Question: It's quite a straight-forward query.
If I run the queries separately it is not that slow but when I combine them its very slow.
I'm not sure how to optimise it. I'm basically only wanting to show multiple refunds. So where 'faultid' exists more than once.
'''
SELECT
r.*
FROM
faultrefunds_v2 r
WHERE
r.id IN (SELECT r1.id
FROM faultrefunds_v2 r1
GROUP BY faultid
HAVING count(r1.faultid) > 1);
'''
The results from explain are have been attached as an image

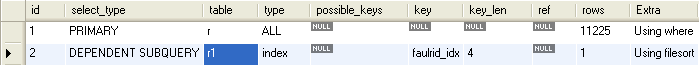
Answer: I guess, this qualifies rather as a re-writing than as an optimisation, but this is what I would try instead, anyway:
'''
SELECT
r.*
FROM faultrefunds_v2 r
WHERE EXISTS (
SELECT *
FROM faultrefunds_v2 r1
WHERE r1.faultid = r.faultid
AND r1.id <> r.id
);
'''